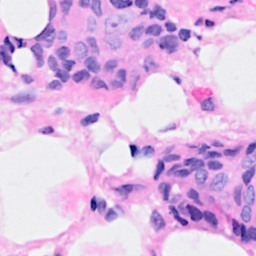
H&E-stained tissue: Breast